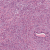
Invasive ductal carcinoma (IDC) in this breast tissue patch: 1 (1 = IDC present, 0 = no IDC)